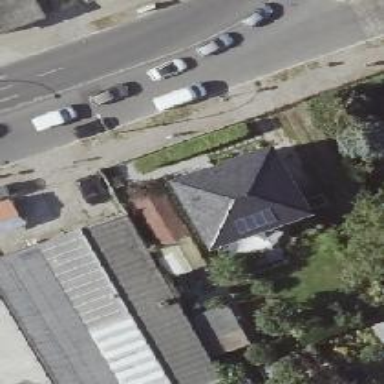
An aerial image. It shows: Detached building.